Question: I have a QMainWindow with a toolbar that has a bunch of QIcon buttons. Clicking these buttons switches between widgets in a QStackedWidget. Basically, the buttons function as tabs, opening different parts of the program. Now, what I want to do is make a specific button look pressed down when the corresponding widget is active, so it's easier to see which part of the program is active. Like this:
I rephrased it 20 different ways while Googling and checked out the <URL> but I'm still at a loss. I'm probably missing something painfully obvious here.
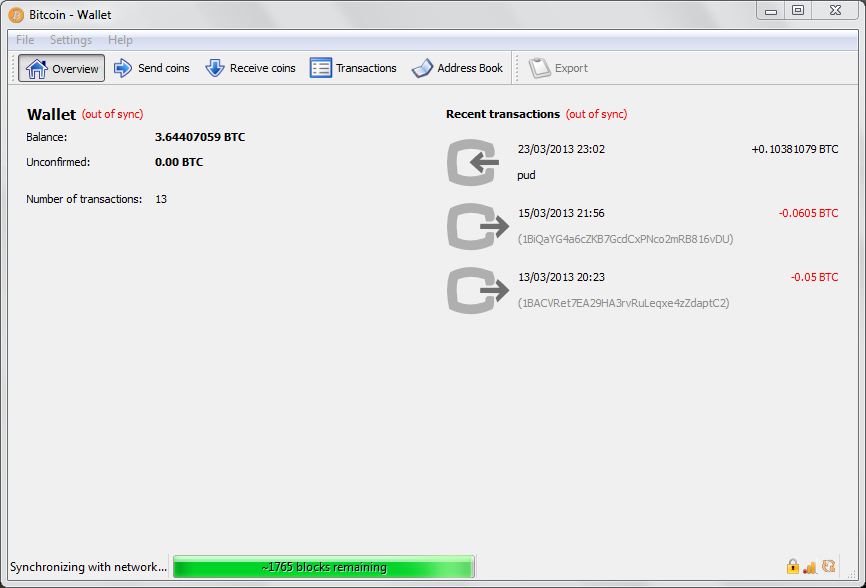
Answer: Of course I was missing something painfully obvious :P Here's the solution:
'''
# Create the button and make it checkable
self.testButton = QtGui.QAction(QtGui.QIcon('images/icons/test.png'), 'Test', self)
self.testButton.setCheckable(True)
# Mark the button as checked
self.testButton.setChecked(True)
'''